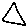
Label: triangle